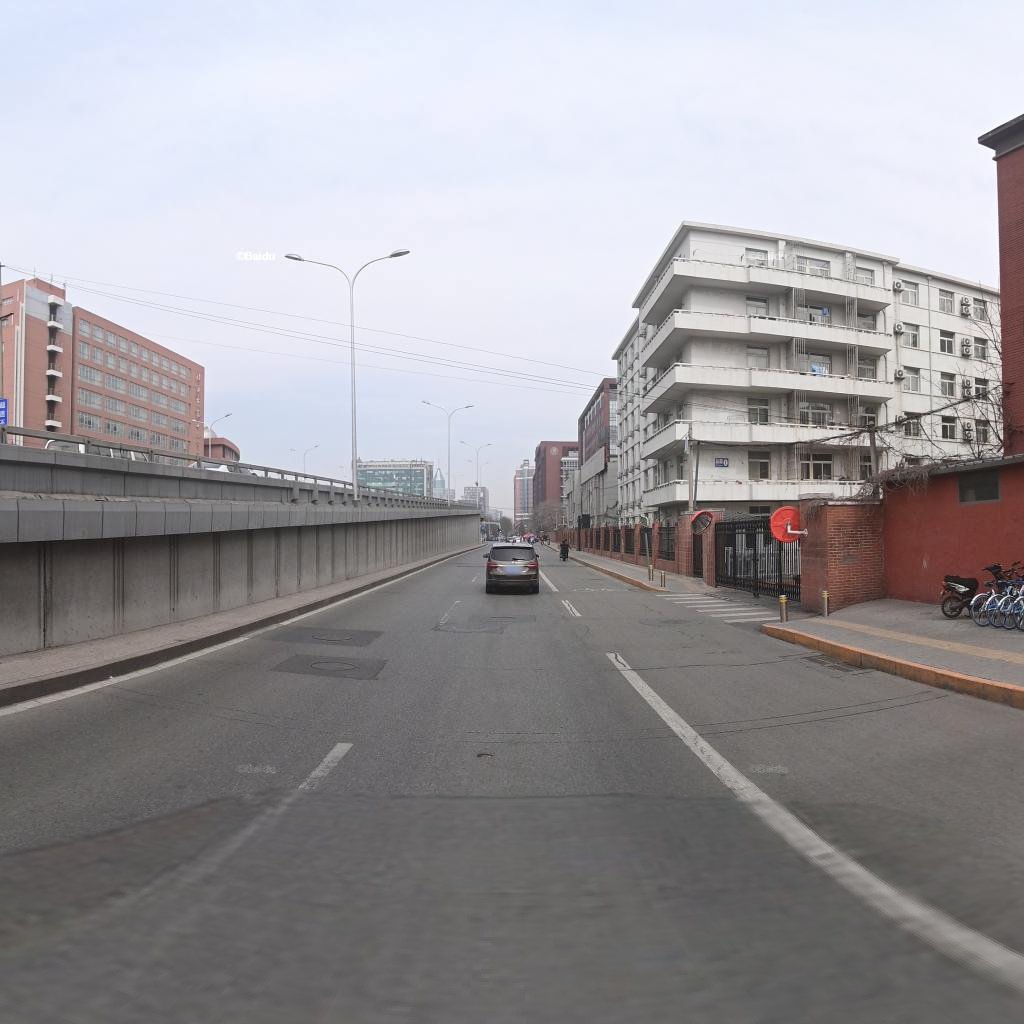
Region: Haidian
Road damage annotations: manhole cover, manhole cover, longitudinal patch, pothole, transverse crack, transverse crack, transverse crack, transverse crack, transverse crack, longitudinal patch